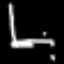
Label: chair